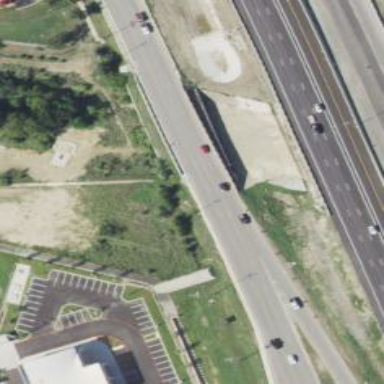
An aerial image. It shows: Secondary road with asphalt surface and frontage road.